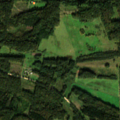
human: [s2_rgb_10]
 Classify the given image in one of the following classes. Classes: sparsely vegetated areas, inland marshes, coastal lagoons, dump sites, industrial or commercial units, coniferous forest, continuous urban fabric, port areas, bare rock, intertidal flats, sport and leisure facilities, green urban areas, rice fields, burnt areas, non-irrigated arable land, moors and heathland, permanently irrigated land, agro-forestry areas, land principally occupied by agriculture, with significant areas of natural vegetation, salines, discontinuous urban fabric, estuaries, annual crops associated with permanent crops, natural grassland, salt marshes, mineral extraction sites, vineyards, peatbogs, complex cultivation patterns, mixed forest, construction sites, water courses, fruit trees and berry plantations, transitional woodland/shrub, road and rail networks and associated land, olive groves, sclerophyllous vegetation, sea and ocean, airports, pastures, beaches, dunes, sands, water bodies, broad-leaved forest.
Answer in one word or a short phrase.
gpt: non-irrigated arable land, pastures, land principally occupied by agriculture, with significant areas of natural vegetation, coniferous forest, mixed forest, transitional woodland/shrub